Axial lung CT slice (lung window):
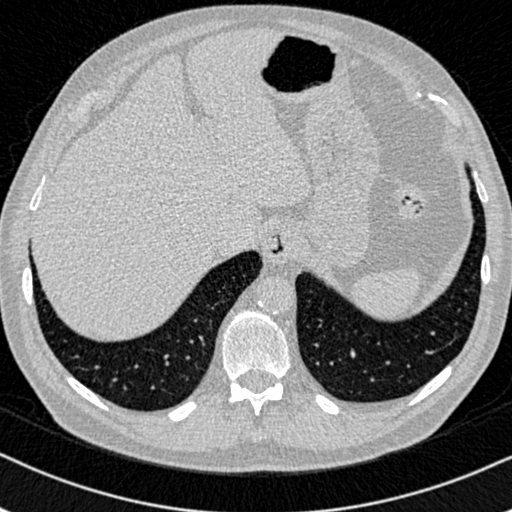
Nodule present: no